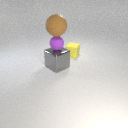
large brown rubber sphere above large gray metal cube